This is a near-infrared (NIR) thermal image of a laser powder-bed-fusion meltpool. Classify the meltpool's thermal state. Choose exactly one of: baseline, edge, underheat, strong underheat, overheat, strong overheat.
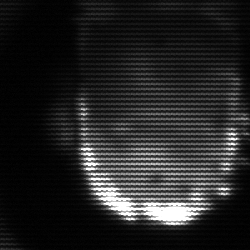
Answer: baseline